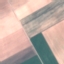
Land use / land cover: AnnualCrop